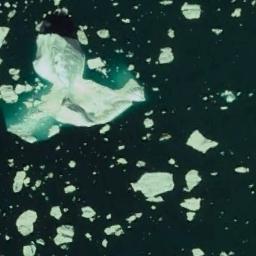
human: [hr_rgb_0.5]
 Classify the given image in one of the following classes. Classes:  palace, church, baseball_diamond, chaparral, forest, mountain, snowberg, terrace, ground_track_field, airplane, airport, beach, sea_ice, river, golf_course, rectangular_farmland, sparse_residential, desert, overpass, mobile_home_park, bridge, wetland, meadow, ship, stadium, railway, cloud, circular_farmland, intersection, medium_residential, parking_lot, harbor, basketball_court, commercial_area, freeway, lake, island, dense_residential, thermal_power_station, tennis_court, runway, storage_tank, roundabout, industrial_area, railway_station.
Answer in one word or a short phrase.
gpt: sea_ice